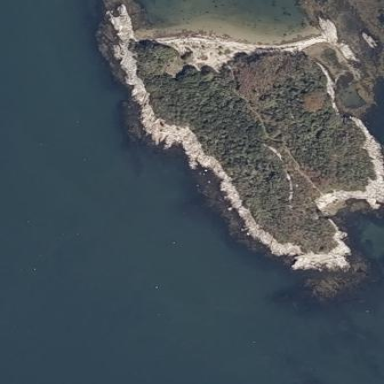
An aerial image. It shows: Picturesque coastline scene.